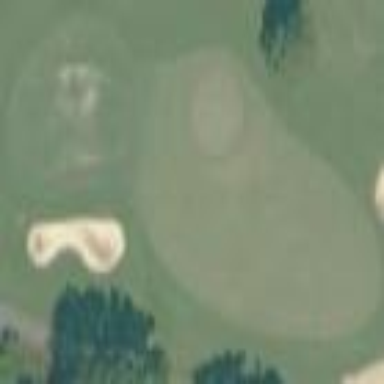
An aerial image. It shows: Golf fairway surrounded by grass.